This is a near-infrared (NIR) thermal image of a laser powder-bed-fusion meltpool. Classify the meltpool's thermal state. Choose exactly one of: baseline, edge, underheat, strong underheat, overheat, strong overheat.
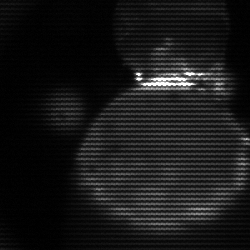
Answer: edge